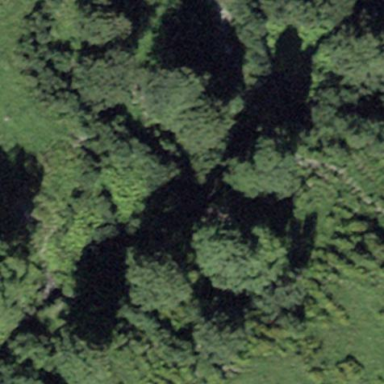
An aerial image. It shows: Serene woodland landscape.